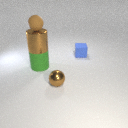
large green rubber cylinder to the left of small brown metal sphere